Question: I have just written my first R script. I need to make numerous graphs for each item in a group and thought it would be quicker to loop through the items to create the pdfs. Using almost identical code, when I use the for loop, I have the info from the y-axis placed down the middle of the plot (bad). If I create one pdf at a time (sans loop), no text is placed down the middle of the plot (good). Could someone explain why there is a difference in the graphs between these two approaches and how to get rid of the centered text that occurs in the looped pdfs. Thank you in advance.
To create a single plot, I use the code below:
'''
require(ggplot2)
require(reshape)
require(lattice)
header = scan('out_ordered.txt', nlines = 1, what = character())
header = header[3:length(header)]
data = read.table('out_ordered.txt', skip = 2, header = FALSE, row.names = 1)
names(data) = header
tdata = data.frame(t(data))
names(tdata)
pdf (file='Different.pdf')
plot(Bacteroidetes ~ Bacteroidetes, data = tdata, pch = 16, main = 'Bacteroidetes', xlab = 'Environment', ylab = 'Counts', axes = FALSE, las = 2)
original.parameters<-par()
par(xaxt='n')
lablist<-as.vector(c(header[1:length(header)]))
axis(1, at=1:length(header), labels = FALSE)
axis(2, at=0:63)
text(seq(1, length(header), by=1), par('usr')[3] - 0.2, labels = lablist, srt = 90, pos = 1, xpd = TRUE, offset = 2.5)
box()
dev.off()
'''
There are some spacing issues with the labels on the x-axis and could in general use some buttons to express its flare, but it is on the right track.
If I use a loop, I used this code:
'''
#!/usr/bin/Rscript
# change the working directory in R to the place where you have the input file.
require(ggplot2)
require(reshape)
require(lattice)
header = scan('out_ordered.txt', nlines = 1, what = character())
header = header[3:length(header)]
data = read.table('out_ordered.txt', skip = 2, header = FALSE, row.names = 1)
names(data) = header
tdata = data.frame(t(data))
names(tdata)
for(i in names(tdata))
{
pdf(file = paste(i, '.pdf', sep = ''))
plot(get(i) ~ get(i), data = tdata, pch = 16, main = get(i) , xlab = 'Environment', ylab = 'Counts', axes = FALSE, las = 2)
original.parameters<-par()
par(xaxt='n')
lablist<-as.vector(c(header[1:length(header)]))
lablist
axis(1, at=1:length(header), labels = FALSE)
axis(2, at=0:65)
text(seq(1, length(header), by=1), par('usr')[3] - 0.2, labels = lablist, srt = 90, pos = 1, xpd = TRUE, offset = 2.5)
box(which = 'plot')
dev.off()
}
'''
Here are the images:

The first image was one created in the looping process, the other as a standalone plot.
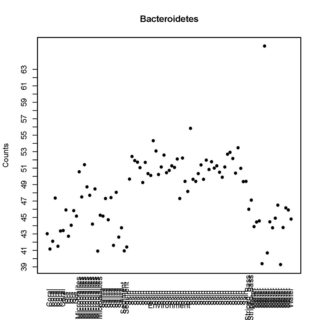
Answer: In the loop you have 'main = get(i)', which gets the values; that's why those numbers are showing up in the loop version. You instead want just 'main=i'.